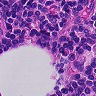
Metastatic tissue present: no